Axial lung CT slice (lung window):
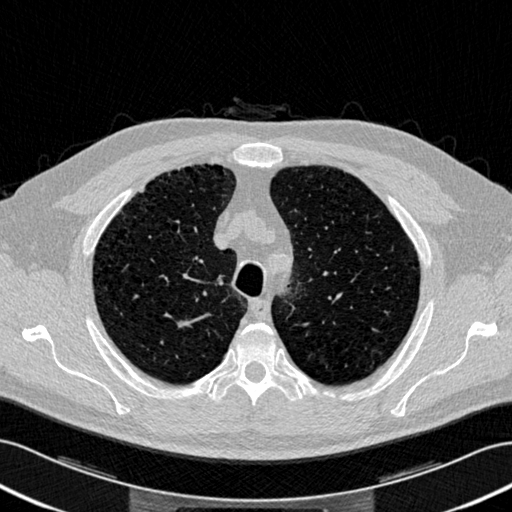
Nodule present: yes
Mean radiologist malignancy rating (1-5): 2